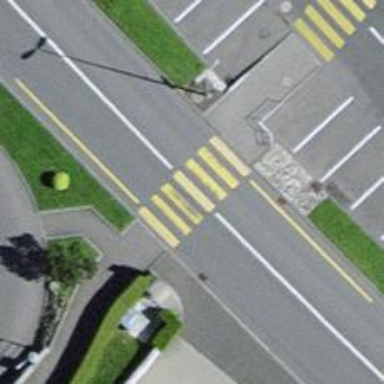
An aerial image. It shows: Marked crossing with zebra markings.